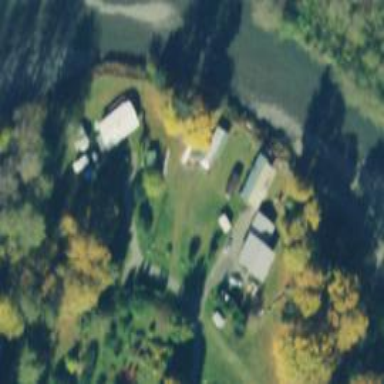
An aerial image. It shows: Driveway.